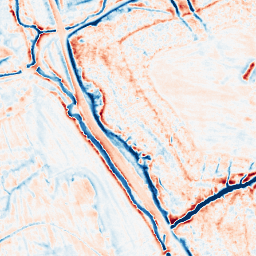
Category: edge_preserving
Decomposition family: anisotropic_diffusion
Decomposition parameters: iterations: 50
kappa: 10
gamma: 0.1
Upsampling method: linear_exact
Upsampling parameters: scale: 4
Upsampling scale: 4